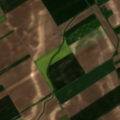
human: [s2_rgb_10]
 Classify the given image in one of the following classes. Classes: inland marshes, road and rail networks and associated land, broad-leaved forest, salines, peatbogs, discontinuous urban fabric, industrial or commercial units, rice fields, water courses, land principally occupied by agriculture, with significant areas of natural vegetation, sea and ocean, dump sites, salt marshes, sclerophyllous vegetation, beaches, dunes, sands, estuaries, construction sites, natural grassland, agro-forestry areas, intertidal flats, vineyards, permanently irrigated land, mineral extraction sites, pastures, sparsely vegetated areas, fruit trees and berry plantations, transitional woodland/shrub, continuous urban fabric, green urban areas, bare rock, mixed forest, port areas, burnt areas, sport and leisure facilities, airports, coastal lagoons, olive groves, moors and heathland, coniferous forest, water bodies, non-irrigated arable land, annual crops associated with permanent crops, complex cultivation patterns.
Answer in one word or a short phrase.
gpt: non-irrigated arable land, land principally occupied by agriculture, with significant areas of natural vegetation